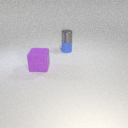
small blue rubber cylinder below small gray metal cylinder